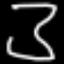
Label: hourglass